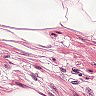
Metastatic tissue present: no